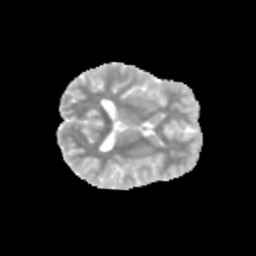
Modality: MD
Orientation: axial
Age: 10
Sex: female
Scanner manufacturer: siemens
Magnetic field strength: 3 T
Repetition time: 3.8 s
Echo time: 0.07 s